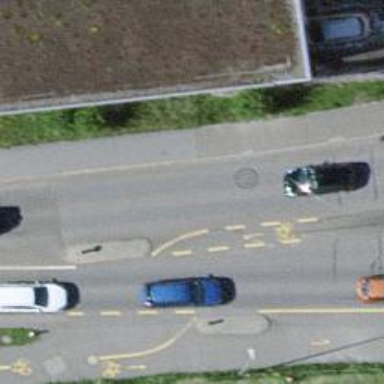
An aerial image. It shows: Cycleway.